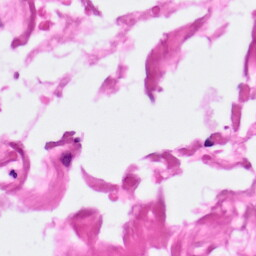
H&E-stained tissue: Pancreatic